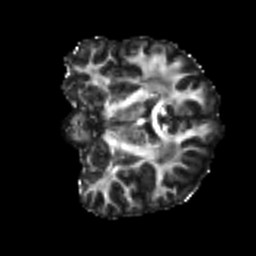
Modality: FA
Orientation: coronal
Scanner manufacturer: siemens
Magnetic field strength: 3 T
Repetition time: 4 s
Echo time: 0.0594 s